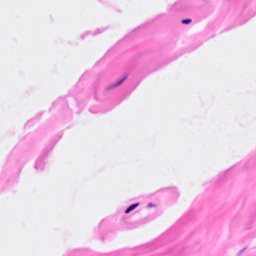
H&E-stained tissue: Breast